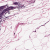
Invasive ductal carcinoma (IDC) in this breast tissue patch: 0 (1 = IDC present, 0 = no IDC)